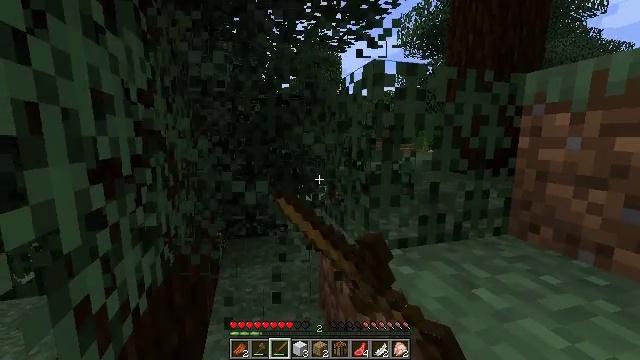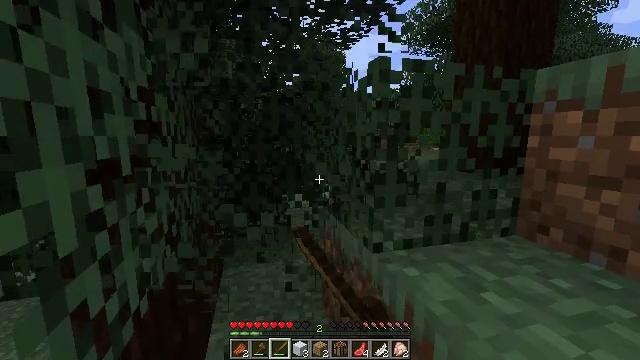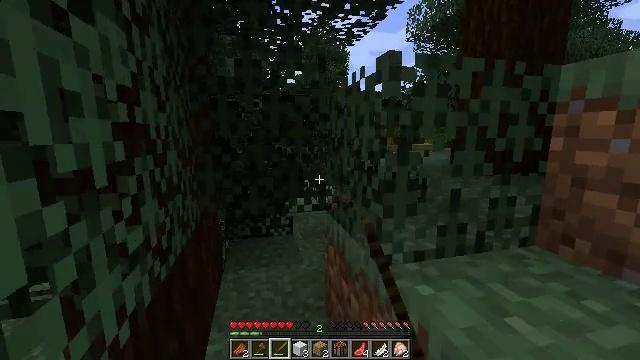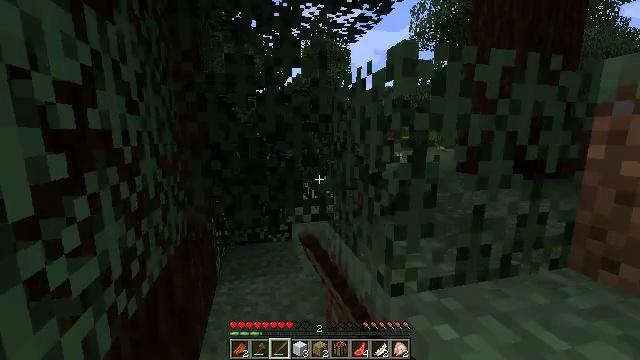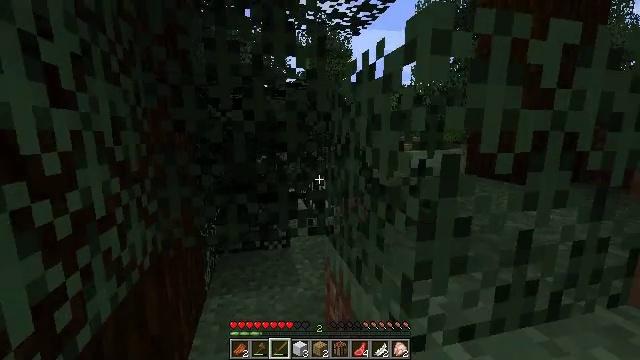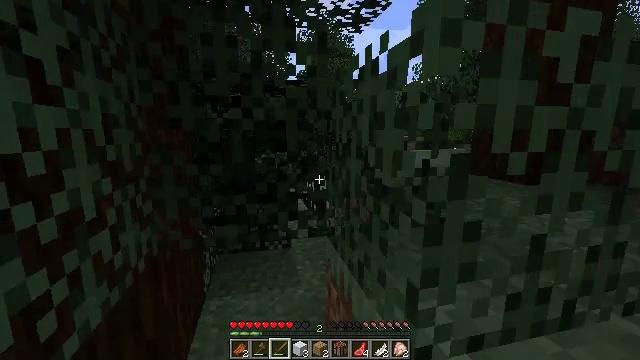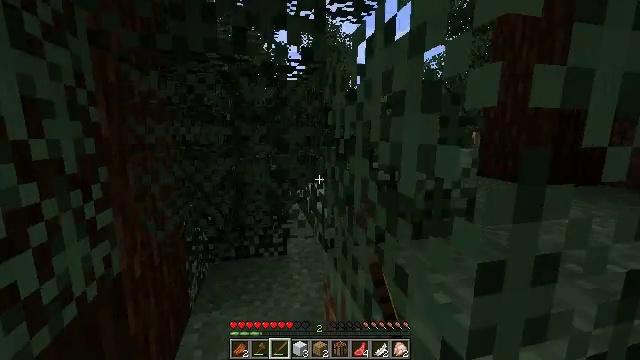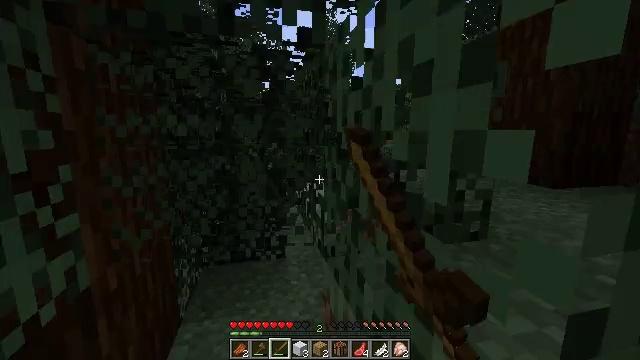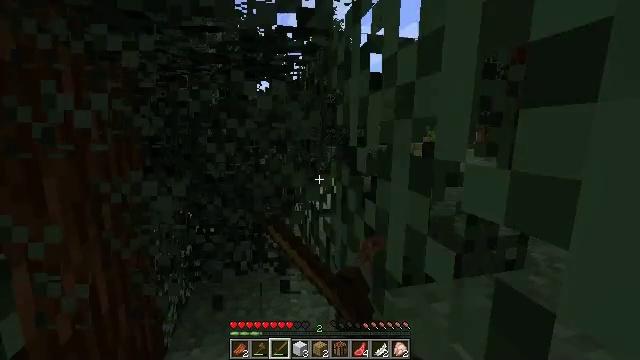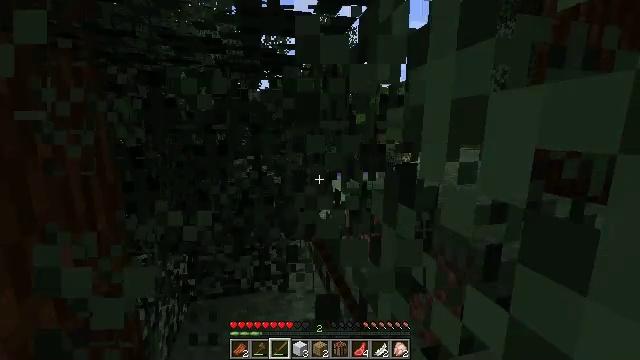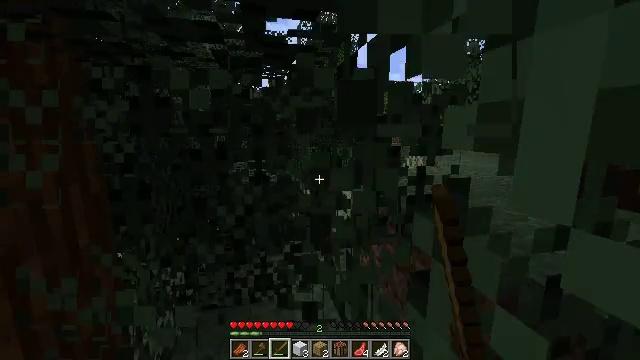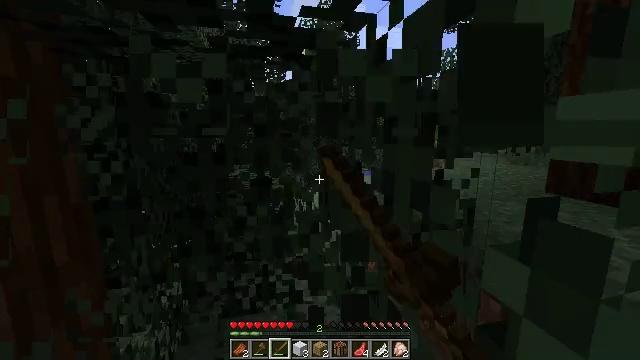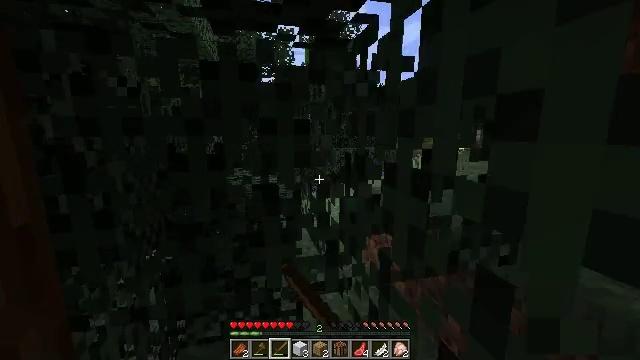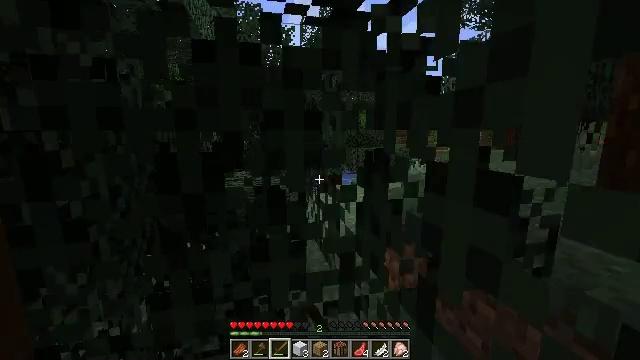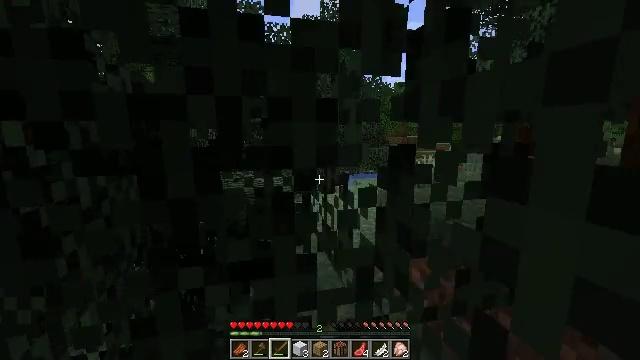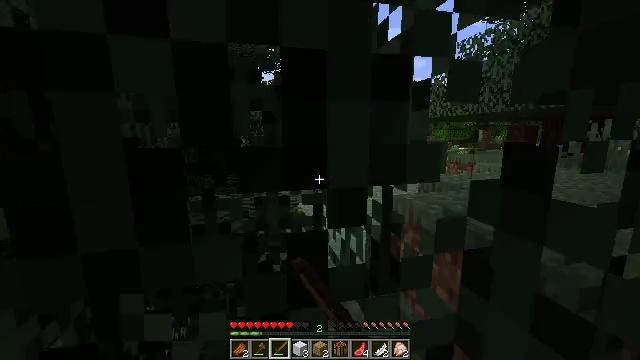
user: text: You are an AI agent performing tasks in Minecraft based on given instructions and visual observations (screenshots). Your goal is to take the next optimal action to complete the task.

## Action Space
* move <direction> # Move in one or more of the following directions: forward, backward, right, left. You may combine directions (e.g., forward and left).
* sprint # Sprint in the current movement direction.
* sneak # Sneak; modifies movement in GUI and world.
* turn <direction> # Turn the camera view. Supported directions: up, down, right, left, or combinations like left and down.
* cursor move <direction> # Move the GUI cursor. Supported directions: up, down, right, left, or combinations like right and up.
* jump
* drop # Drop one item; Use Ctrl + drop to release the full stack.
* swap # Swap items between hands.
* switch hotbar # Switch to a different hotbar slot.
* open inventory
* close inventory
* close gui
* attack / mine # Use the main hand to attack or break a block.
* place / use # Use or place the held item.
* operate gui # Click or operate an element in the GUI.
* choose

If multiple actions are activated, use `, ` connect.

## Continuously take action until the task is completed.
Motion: motion action
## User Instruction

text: Punch the spruce leaves to get saplings.
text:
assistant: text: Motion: move forward, attack / mine
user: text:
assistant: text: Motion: move forward, attack / mine
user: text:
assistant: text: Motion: move forward, attack / mine
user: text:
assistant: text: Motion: move forward, attack / mine
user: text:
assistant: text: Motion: move forward, attack / mine
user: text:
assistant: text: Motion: move forward, attack / mine
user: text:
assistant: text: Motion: move forward, attack / mine
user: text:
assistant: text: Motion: move forward, attack / mine
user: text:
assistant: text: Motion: move forward, attack / mine
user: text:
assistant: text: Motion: move forward, attack / mine
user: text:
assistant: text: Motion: move forward, attack / mine
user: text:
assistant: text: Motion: move forward, attack / mine
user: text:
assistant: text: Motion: move forward, attack / mine
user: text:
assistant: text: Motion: move forward, attack / mine
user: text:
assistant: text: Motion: move forward, attack / mine
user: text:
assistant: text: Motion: move forward, attack / mine
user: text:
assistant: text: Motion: move forward, attack / mine
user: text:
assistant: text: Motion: move forward, attack / mine
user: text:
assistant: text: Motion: move forward, attack / mine
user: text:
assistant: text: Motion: move forward, attack / mine
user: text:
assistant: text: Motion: move forward, attack / mine
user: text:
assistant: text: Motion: move forward, attack / mine
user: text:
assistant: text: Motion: move forward, attack / mine
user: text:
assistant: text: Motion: move forward, attack / mine
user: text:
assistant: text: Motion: move forward, attack / mine
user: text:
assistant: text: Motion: move forward, turn right, attack / mine
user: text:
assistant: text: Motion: move forward, turn right
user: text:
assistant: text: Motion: move forward, turn right and down
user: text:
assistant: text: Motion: move forward
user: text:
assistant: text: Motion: move forward, turn down, attack / mine